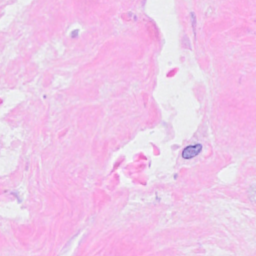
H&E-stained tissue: Breast